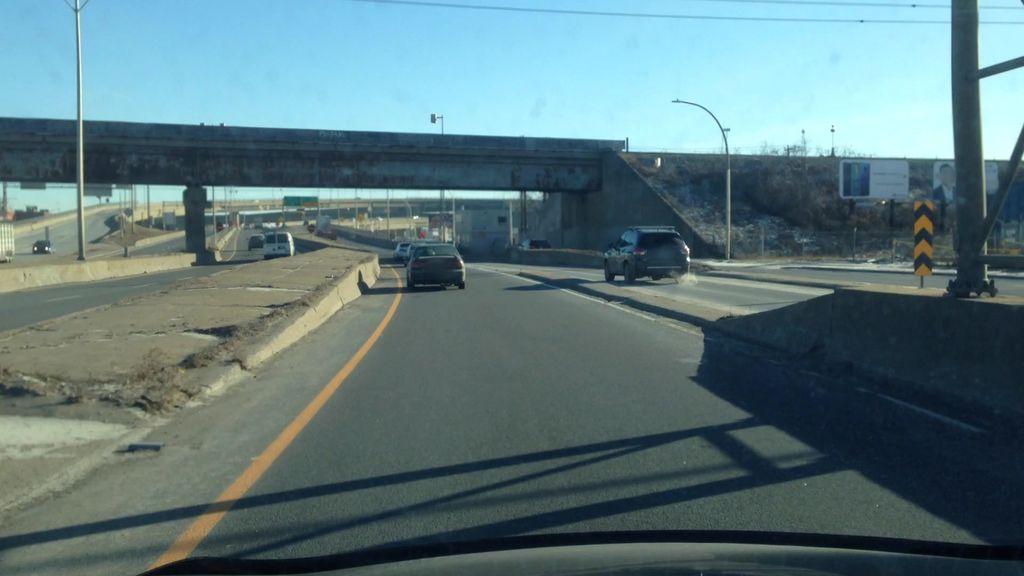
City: montreal